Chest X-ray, PA view. Patient: 55 years old, sex F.
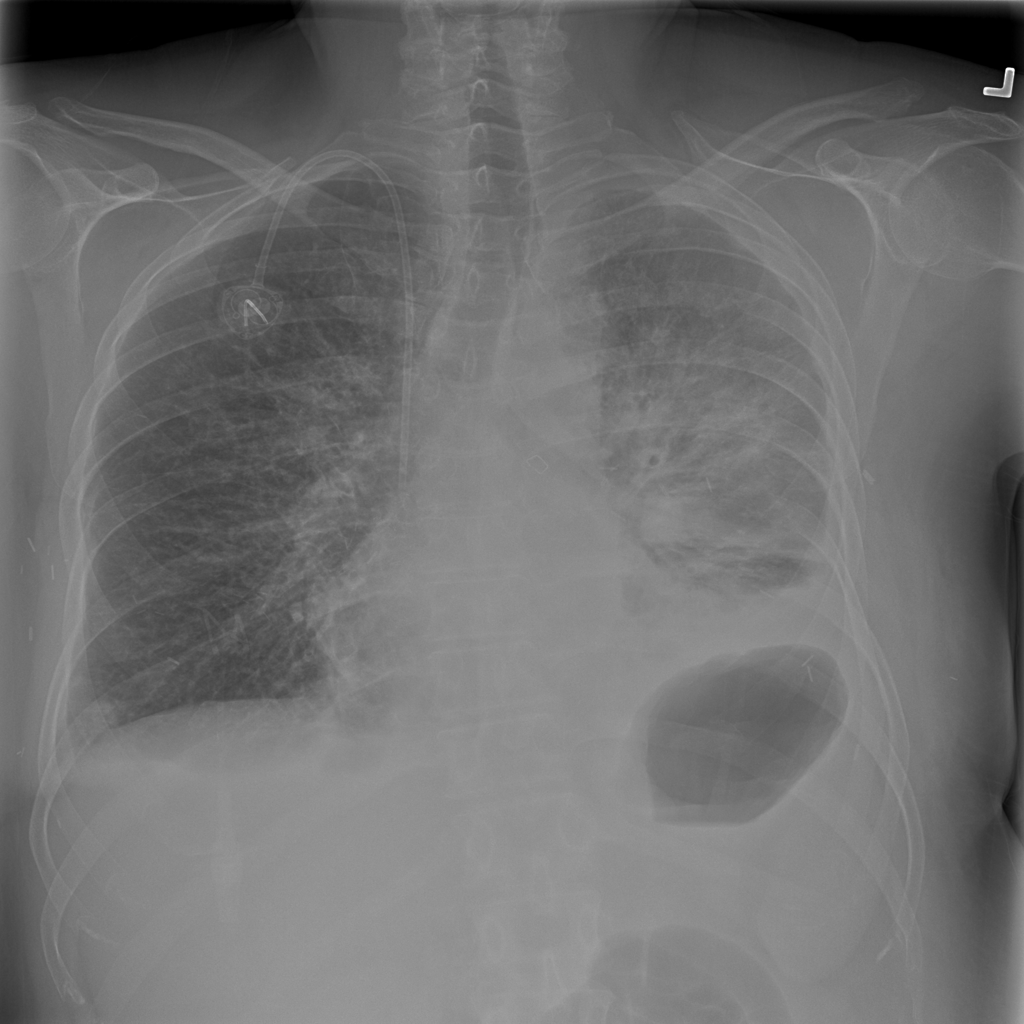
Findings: Infiltration, Mass, Pleural_Thickening